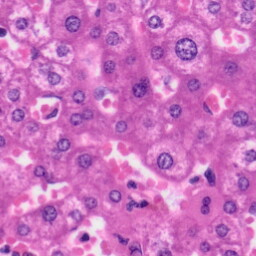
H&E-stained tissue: Liver